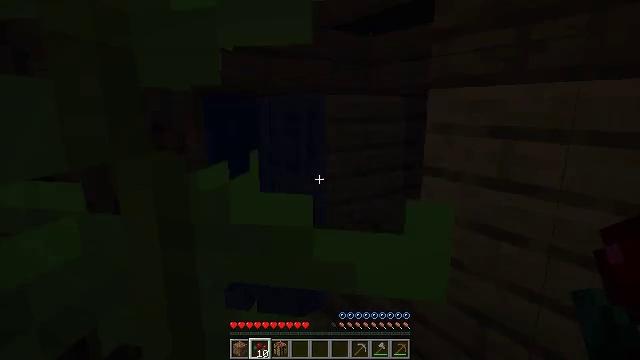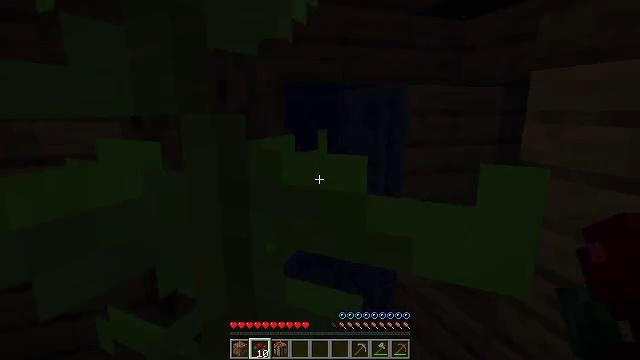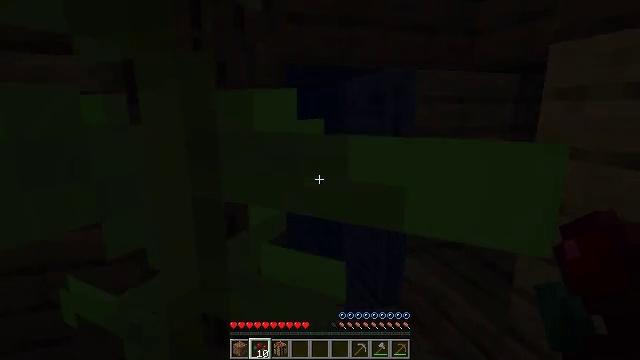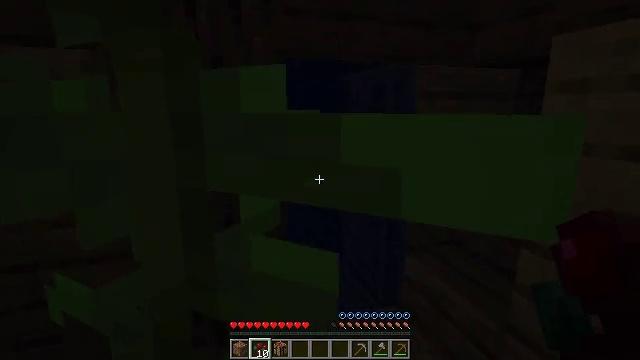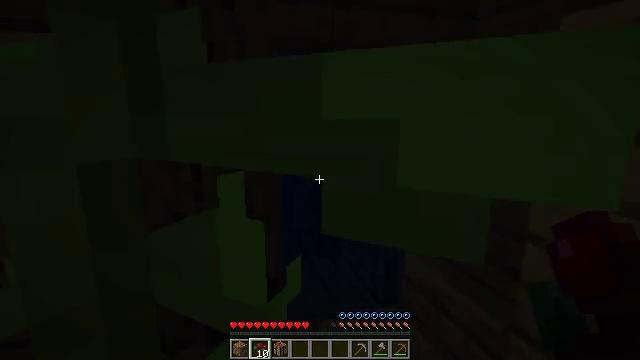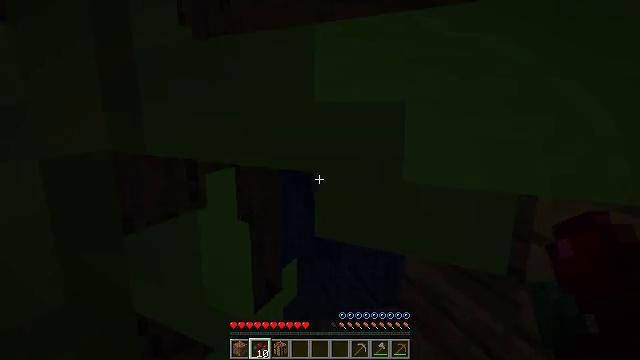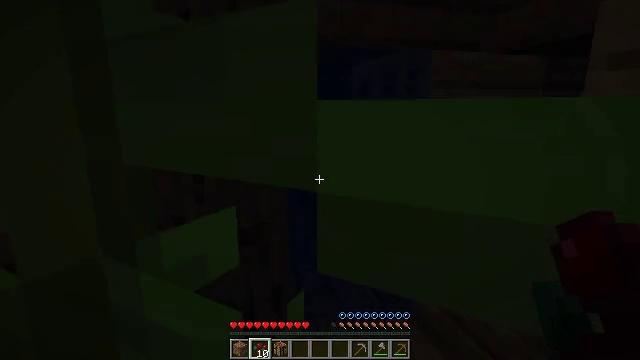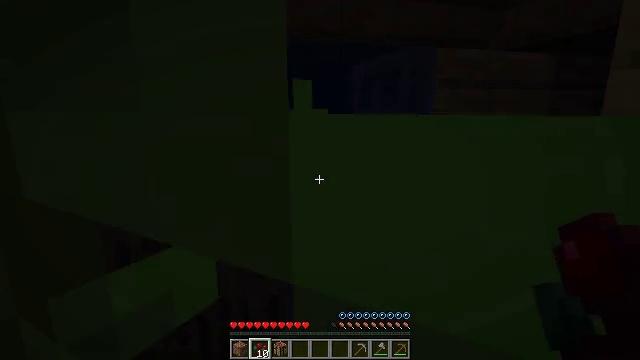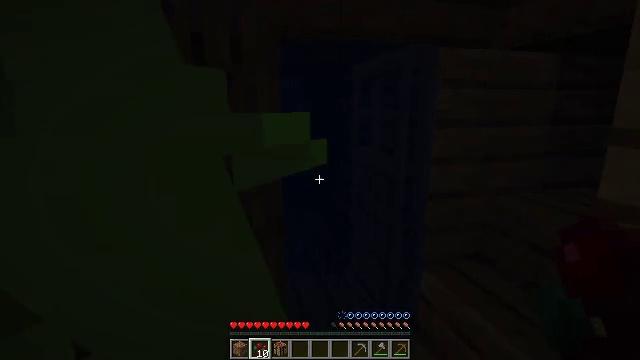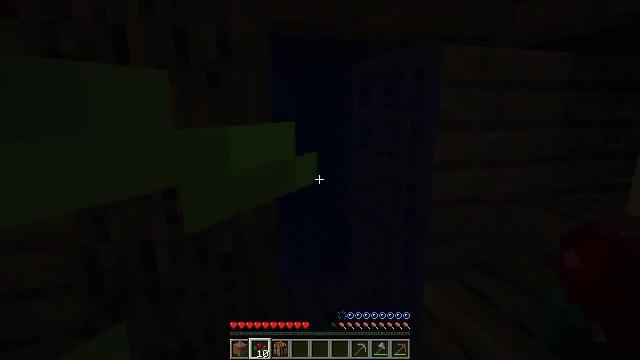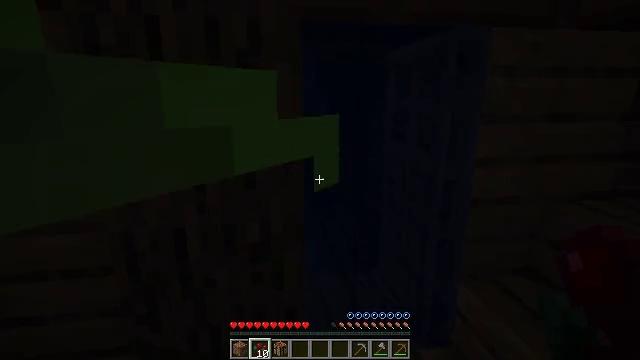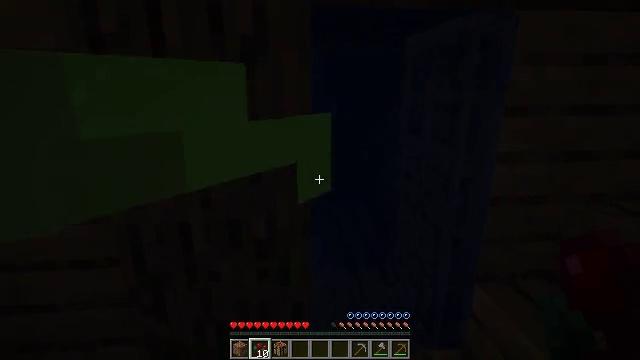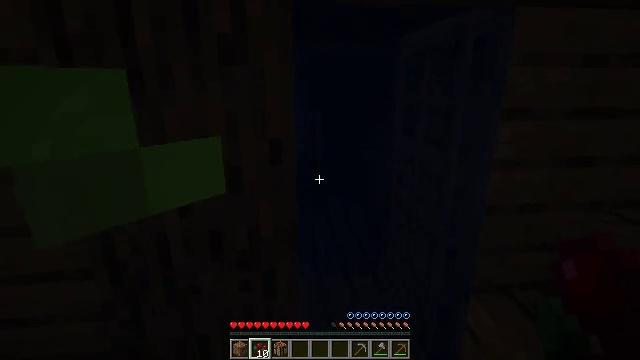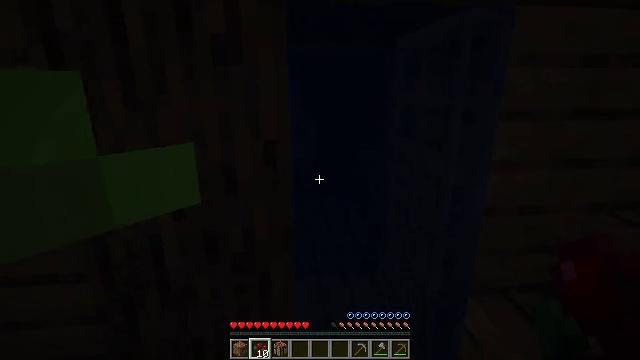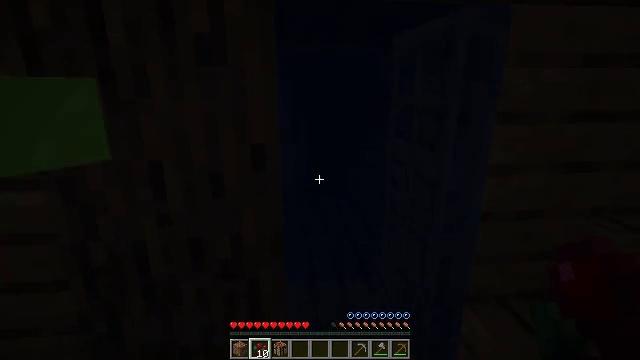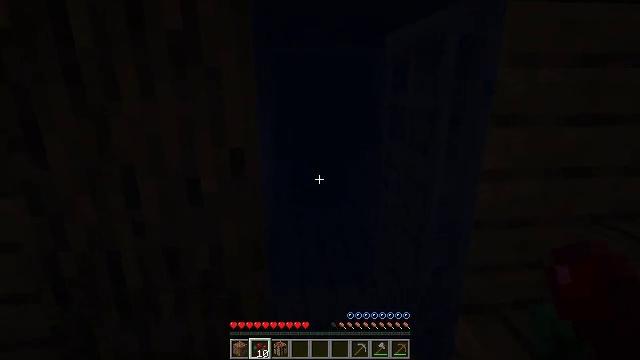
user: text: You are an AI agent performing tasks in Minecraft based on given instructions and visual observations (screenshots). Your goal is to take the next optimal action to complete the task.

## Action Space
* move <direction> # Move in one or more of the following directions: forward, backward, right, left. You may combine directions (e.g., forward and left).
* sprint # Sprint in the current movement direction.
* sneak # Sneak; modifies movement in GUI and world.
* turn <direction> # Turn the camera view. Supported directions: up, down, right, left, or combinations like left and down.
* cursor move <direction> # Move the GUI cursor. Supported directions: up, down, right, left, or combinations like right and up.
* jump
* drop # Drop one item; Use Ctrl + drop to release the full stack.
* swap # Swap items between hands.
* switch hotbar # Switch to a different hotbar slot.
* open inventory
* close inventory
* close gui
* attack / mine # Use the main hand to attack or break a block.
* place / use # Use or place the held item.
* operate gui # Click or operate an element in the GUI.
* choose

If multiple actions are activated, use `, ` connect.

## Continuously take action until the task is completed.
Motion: motion action
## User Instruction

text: Collect seagrass by hand or tool.
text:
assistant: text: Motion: move forward, turn left
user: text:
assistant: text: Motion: move forward, turn left
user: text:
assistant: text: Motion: move forward
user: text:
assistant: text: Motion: move forward
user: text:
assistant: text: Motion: move forward
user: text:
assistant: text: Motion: move forward, turn left
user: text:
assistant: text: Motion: move forward
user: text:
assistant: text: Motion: move forward
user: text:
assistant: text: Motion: move forward and move right
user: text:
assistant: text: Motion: move forward and move right, turn left and down
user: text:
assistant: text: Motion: move forward and move right, turn left and down
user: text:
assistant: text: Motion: move forward and move right
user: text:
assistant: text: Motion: move forward and move right
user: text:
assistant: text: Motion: move forward and move right
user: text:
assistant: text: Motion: move forward and move right
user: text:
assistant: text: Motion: move forward and move right
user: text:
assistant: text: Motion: move forward and move right, turn left and down
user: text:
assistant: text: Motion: move forward and move right, turn left and down
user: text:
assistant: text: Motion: move forward and move right, turn left and down
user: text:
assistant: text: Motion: move forward, turn left and down
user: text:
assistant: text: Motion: move forward, turn left
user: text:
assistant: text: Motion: move forward, turn left
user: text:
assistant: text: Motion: move forward, turn left
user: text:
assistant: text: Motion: move forward
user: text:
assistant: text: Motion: move forward
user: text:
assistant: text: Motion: move forward
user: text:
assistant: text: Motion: move forward
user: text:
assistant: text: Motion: move forward
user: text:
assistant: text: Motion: move forward, turn right
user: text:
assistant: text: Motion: move forward